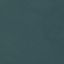
Land use / land cover: SeaLake